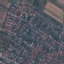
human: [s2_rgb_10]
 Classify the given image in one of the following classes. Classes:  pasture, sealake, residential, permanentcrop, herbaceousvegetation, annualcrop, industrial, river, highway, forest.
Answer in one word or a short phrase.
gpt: Residential